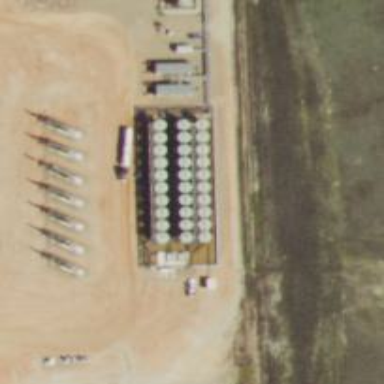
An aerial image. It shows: Storage tank that is man-made.